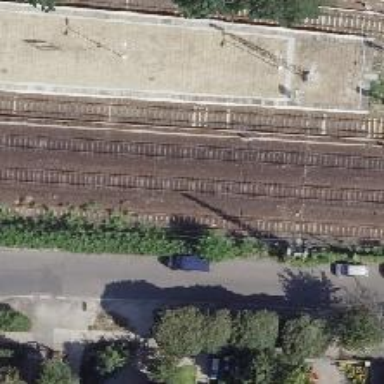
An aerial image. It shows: Unused railway yard.